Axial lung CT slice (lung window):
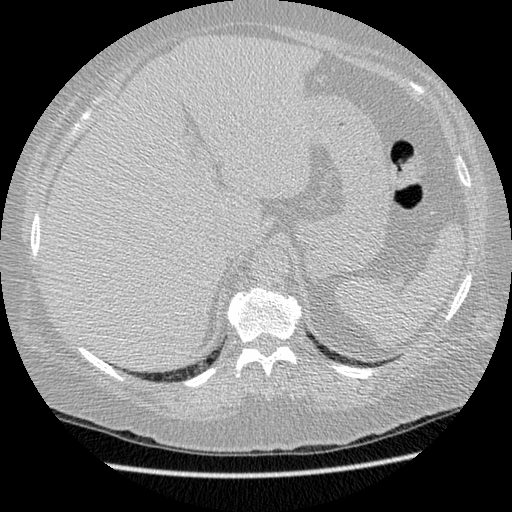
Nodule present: no